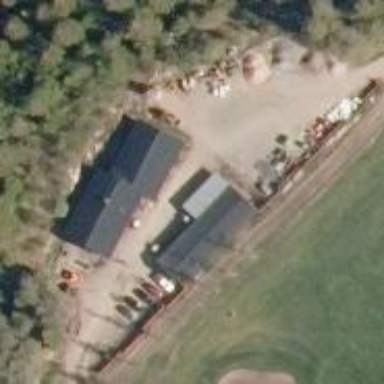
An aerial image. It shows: Farmyard area.